Question: I'm running the latest version of Workbench.
I've created a table within my database:
'''
use medicare_dataset;
CREATE TABLE 'medicarepuf' (
'npi' int(10) NOT NULL,
'nppes_provider_last_org_name' varchar(70) DEFAULT NULL,
'nppes_provider_first_name' varchar(20) DEFAULT NULL,
'nppes_provider_mi' varchar(1) DEFAULT NULL,
'nppes_credentials' varchar(20) DEFAULT NULL,
'nppes_provider_gender' varchar(1) DEFAULT NULL,
'nppes_entity_code' varchar(1) DEFAULT NULL,
'nppes_provider_street1' varchar(55) DEFAULT NULL,
'nppes_provider_street2' varchar(55) DEFAULT NULL,
'nppes_provider_city' varchar(40) DEFAULT NULL,
'nppes_provider_zip' int(20) DEFAULT NULL,
'nppes_provider_state' varchar(2) DEFAULT NULL,
'nppes_provider_country' varchar(2) DEFAULT NULL,
'provider_type' varchar(43) DEFAULT NULL,
'medicare_participation_indicator' varchar(1) DEFAULT NULL,
'place_of_service' varchar(1) DEFAULT NULL,
'hcpcs_code' varchar(5) DEFAULT NULL,
'hcpcs_description' varchar(30) DEFAULT NULL,
'line_srvc_cnt' varchar(10) DEFAULT NULL,
'bene_unique_cnt' varchar(10) DEFAULT NULL,
'bene_day_srvc_cnt' varchar(10) DEFAULT NULL,
'average_Medicare_allowed_amt' varchar(20) DEFAULT NULL,
'stdev_Medicare_allowed_amt' varchar(20) DEFAULT NULL,
'average_submitted_chrg_amt' varchar(20) DEFAULT NULL,
'stdev_submitted_chrg_amt' varchar(20) DEFAULT NULL,
'average_Medicare_payment_amt' varchar(20) DEFAULT NULL,
'stdev_Medicare_payment_amt' varchar(20) DEFAULT NULL
) ENGINE=InnoDB DEFAULT CHARSET=utf8;
'''
I use the following mysql shell script to try to load a 70mb file into the table:
'''
LOAD DATA INFILE 'C:/Users/agordon/Downloads/Medicare_Physician_and_Other_Supplier_PUF_aa_CY2012.csv'
INTO TABLE medicarepuf
FIELDS TERMINATED BY ','
ENCLOSED BY '"'
LINES TERMINATED BY '
'
IGNORE 1 ROWS;
'''
Here's what happens:

Here's a video clip of what is happening: <URL>
Here's a few lines of the raw data that I am trying to get in there:
'''
+------------+------------------------------+---------------------------+-------------------+-------------------+-----------------------+-------------------+------------------------+------------------------+---------------------+--------------------+----------------------+------------------------+---------------+----------------------------------+------------------+------------+------------------------------+-----------------+-------------------+---------------------+------------------------------+----------------------------+----------------------------+--------------------------+------------------------------+----------------------------+
| npi | nppes_provider_last_org_name | nppes_provider_first_name | nppes_provider_mi | nppes_credentials | nppes_provider_gender | nppes_entity_code | nppes_provider_street1 | nppes_provider_street2 | nppes_provider_city | nppes_provider_zip | nppes_provider_state | nppes_provider_country | provider_type | medicare_participation_indicator | place_of_service | hcpcs_code | hcpcs_description | line_srvc_cnt | bene_unique_cnt | bene_day_srvc_cnt | average_Medicare_allowed_amt | stdev_Medicare_allowed_amt | average_submitted_chrg_amt | stdev_submitted_chrg_amt | average_Medicare_payment_amt | stdev_Medicare_payment_amt |
+------------+------------------------------+---------------------------+-------------------+-------------------+-----------------------+-------------------+------------------------+------------------------+---------------------+--------------------+----------------------+------------------------+---------------+----------------------------------+------------------+------------+------------------------------+-----------------+-------------------+---------------------+------------------------------+----------------------------+----------------------------+--------------------------+------------------------------+----------------------------+
| <PHONE> | ANDERSON | JOSEPH | M | M.D. | M | I | 802 B ST | | SAN RAFAEL | 949013026 | CA | US | Pathology | Y | O | 88305 | Tissue exam by pathologist | 1,797 | 165 | 168 | 133.43 | 20.95 | 263.23 | 41.17 | 105.53 | 25.87 |
| <PHONE> | ANDERSON | JOSEPH | M | M.D. | M | I | 802 B ST | | SAN RAFAEL | 949013026 | CA | US | Pathology | Y | O | 88342 | Immunohistochemistry | 568 | 72 | 73 | 131.74 | 16.22 | 255.64 | 31.27 | 102.43 | 39.47 |
| <PHONE> | ANDERSON | JOSEPH | M | M.D. | M | I | 802 B ST | | SAN RAFAEL | 949013026 | CA | US | Pathology | Y | O | G0416 | Sat biopsy prostate 1-20 spc | 25 | 25 | 25 | 866.27 | 0 | 1733 | 0 | 693.02 | 0 |
+------------+------------------------------+---------------------------+-------------------+-------------------+-----------------------+-------------------+------------------------+------------------------+---------------------+--------------------+----------------------+------------------------+---------------+----------------------------------+------------------+------------+------------------------------+-----------------+-------------------+---------------------+------------------------------+----------------------------+----------------------------+--------------------------+------------------------------+----------------------------+
'''
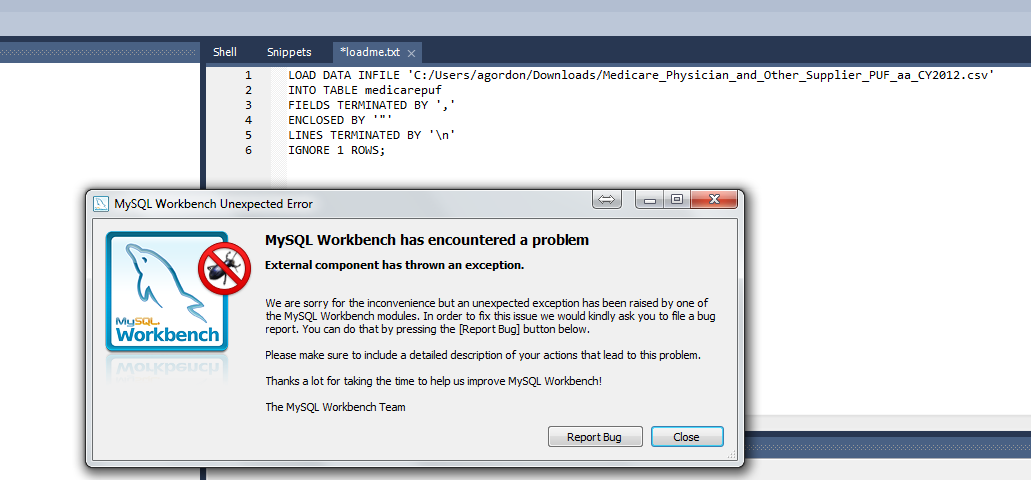
Answer: Try
'''
LOAD DATA LOCAL INFILE
'''
I think the problem is you are trying to load a windows file to a linux mysql.That means this file is 'local' to the client.